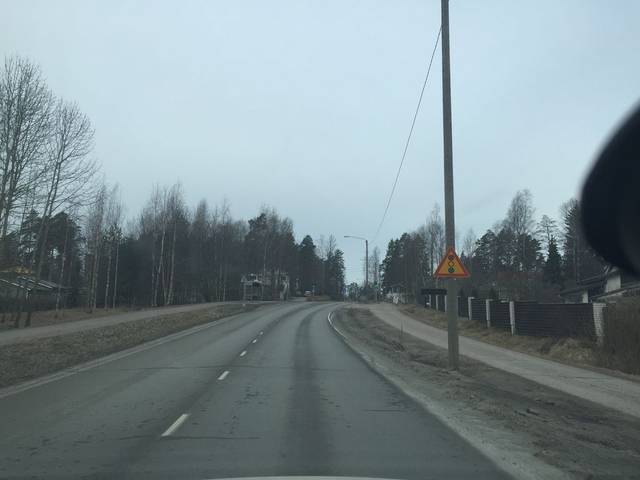
Region: Finland
Coordinates: 60.284, 24.917